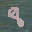
Label: 8